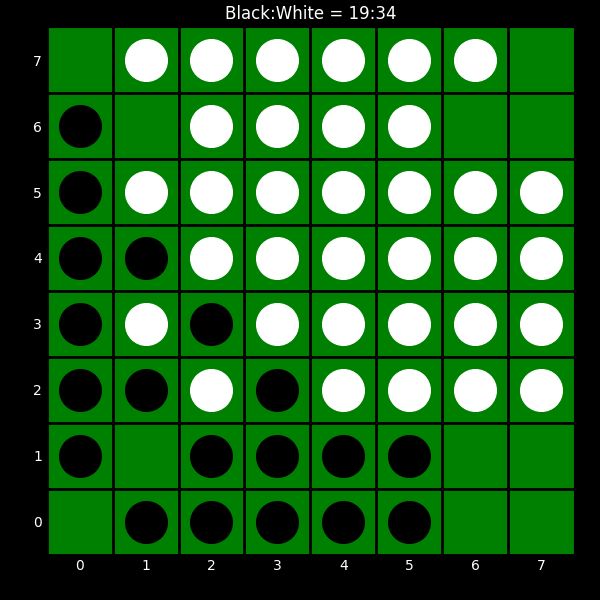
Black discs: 19
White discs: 34